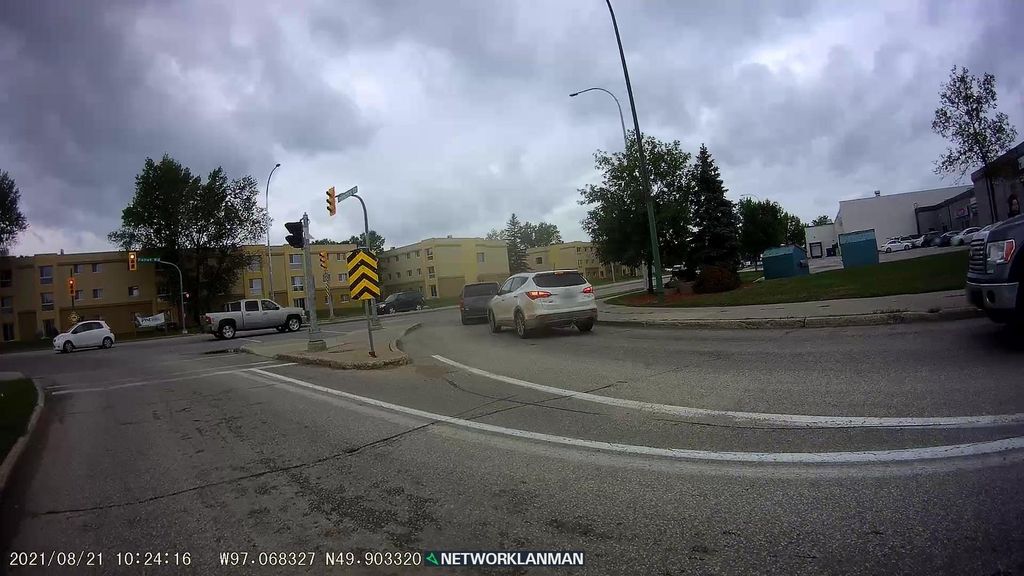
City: winnipeg